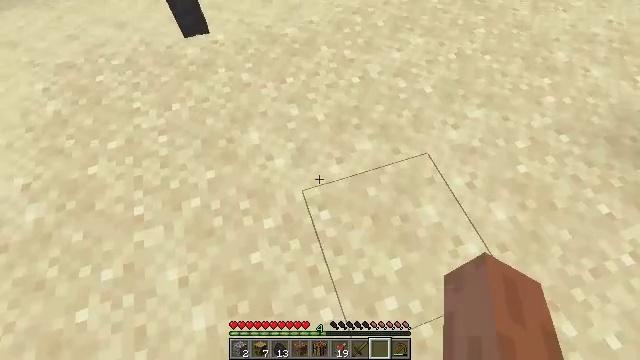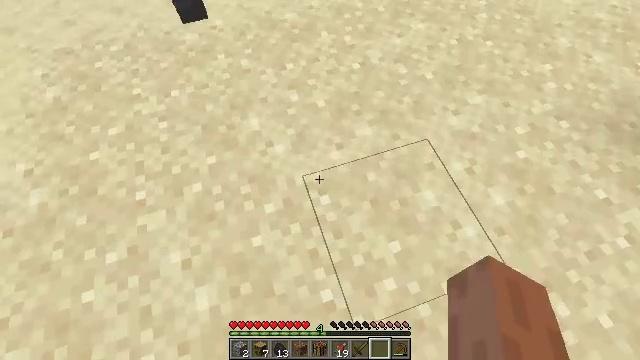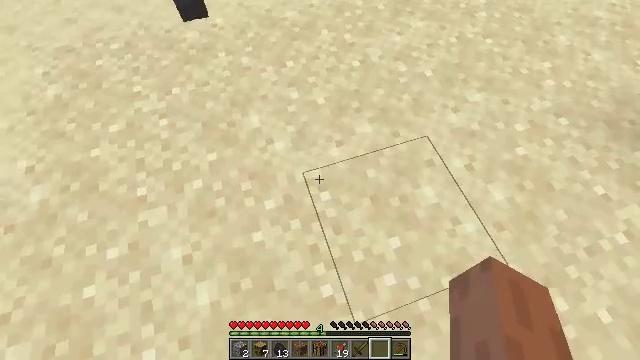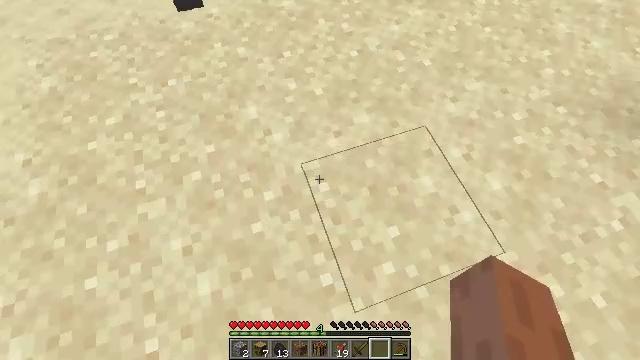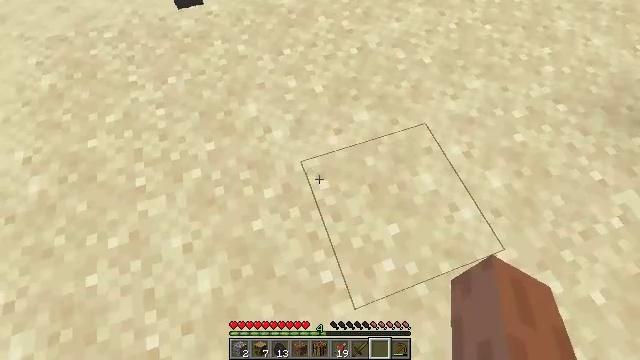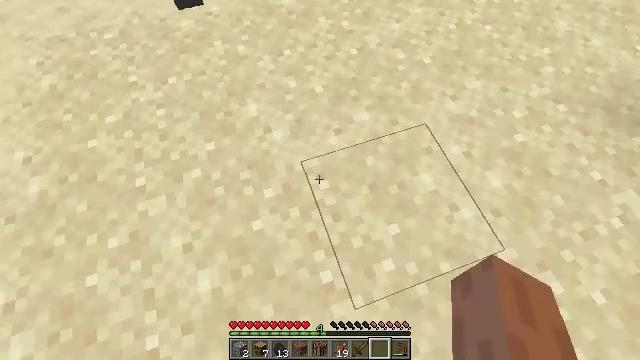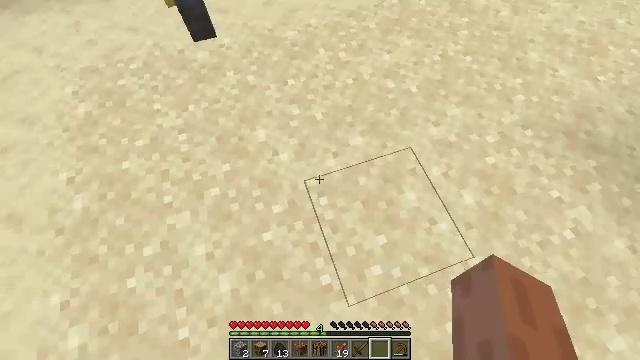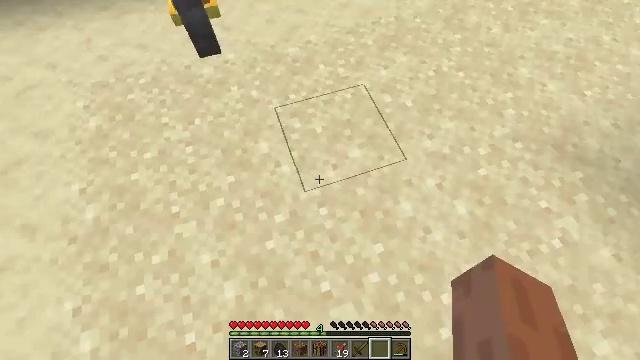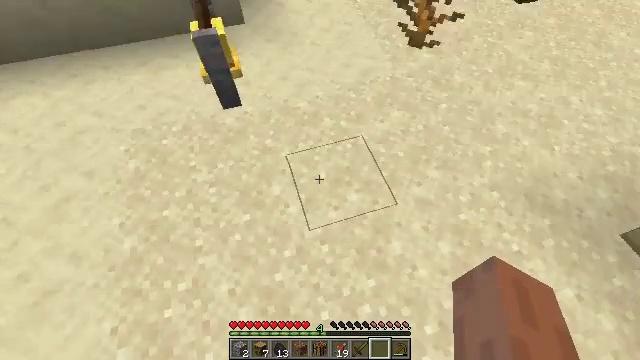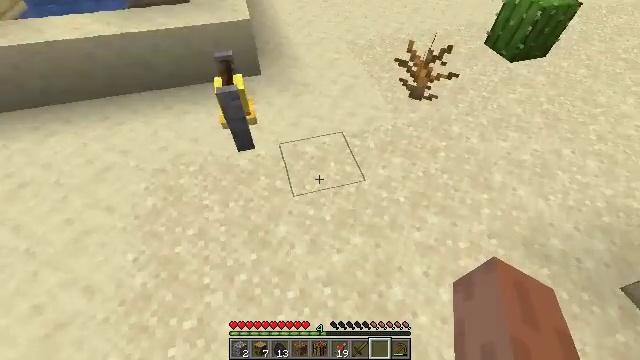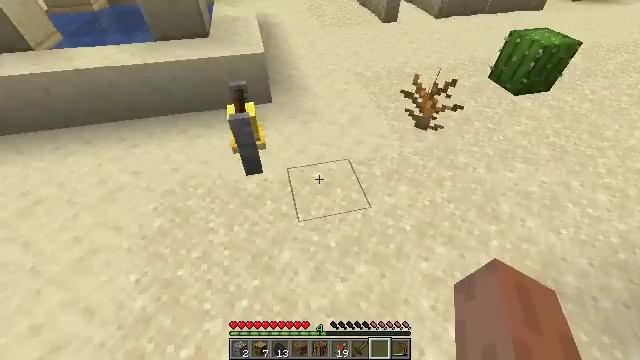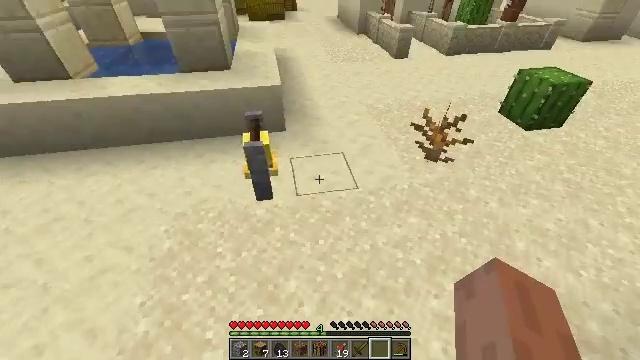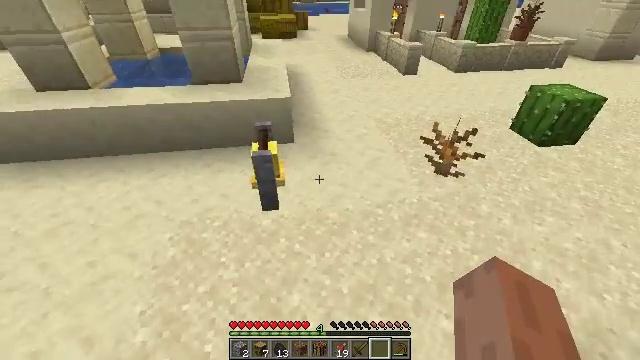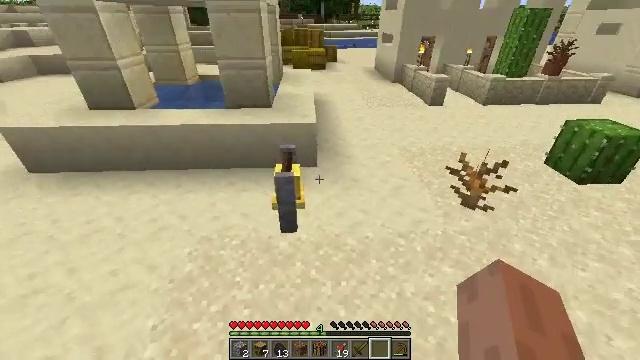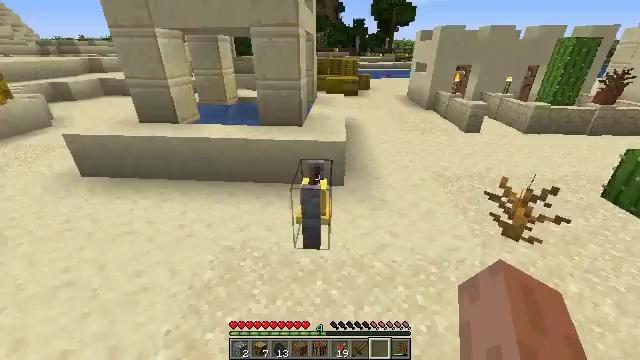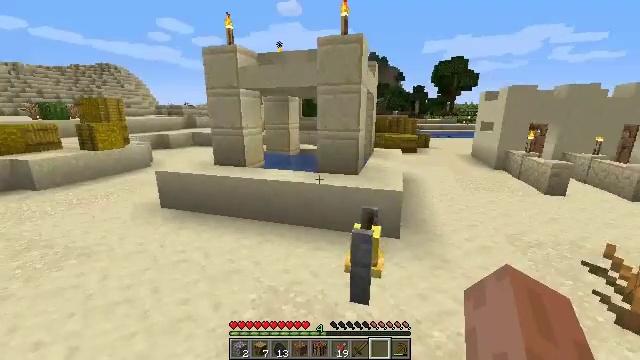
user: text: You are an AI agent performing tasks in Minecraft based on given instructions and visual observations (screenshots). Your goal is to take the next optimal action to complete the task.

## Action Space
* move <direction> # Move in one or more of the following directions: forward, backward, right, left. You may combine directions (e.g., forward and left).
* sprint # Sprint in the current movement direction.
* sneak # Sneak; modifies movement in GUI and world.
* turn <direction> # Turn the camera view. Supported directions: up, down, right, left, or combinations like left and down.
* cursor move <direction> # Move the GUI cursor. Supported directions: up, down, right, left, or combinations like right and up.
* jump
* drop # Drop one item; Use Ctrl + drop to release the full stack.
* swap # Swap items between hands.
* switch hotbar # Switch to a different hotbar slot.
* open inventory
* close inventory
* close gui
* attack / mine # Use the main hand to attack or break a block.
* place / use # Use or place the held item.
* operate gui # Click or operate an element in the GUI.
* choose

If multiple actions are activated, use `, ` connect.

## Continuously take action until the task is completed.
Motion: motion action
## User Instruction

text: Collect a hay block for crafting.
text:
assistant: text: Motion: turn down
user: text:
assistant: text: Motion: no_op
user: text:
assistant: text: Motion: turn down
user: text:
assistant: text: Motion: no_op
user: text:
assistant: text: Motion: no_op
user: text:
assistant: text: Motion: jump
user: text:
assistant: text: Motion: turn up, jump
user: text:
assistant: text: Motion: turn left and up, jump
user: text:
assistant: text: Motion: turn left and up, jump
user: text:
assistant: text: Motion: turn left and up, jump
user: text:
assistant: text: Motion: turn left and up
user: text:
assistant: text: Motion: turn left and up
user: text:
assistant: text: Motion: turn left and up
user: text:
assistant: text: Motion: turn left and up
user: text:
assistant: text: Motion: turn left and up
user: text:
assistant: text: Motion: move forward, turn left and up
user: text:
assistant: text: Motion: move forward
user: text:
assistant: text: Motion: move forward
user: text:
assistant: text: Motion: move forward
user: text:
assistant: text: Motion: move forward
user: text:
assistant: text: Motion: move forward, turn left and up
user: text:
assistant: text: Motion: move forward, turn left and up
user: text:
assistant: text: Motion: move forward, turn left
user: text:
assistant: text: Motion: move forward, turn left
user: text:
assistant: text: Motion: move forward, turn left
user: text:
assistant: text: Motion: move forward
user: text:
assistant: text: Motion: move forward
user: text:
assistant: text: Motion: move forward
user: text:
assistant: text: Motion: move forward
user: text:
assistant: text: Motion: move forward